Question: i use Nuxt.js + Firebase Firestore and i try to get data from collection name is TestCollection but show
> Error getting document: FirebaseError: Missing or insufficient permissions.

my localhost display this.
'''
Error getting document: FirebaseError: Missing or insufficient permissions.
at new n (prebuilt-306f43d8-45d6f0b9.js?a6a6:188)
at eval (prebuilt-306f43d8-45d6f0b9.js?a6a6:10426)
at eval (prebuilt-306f43d8-45d6f0b9.js?a6a6:10427)
at n.onMessage (prebuilt-306f43d8-45d6f0b9.js?a6a6:10449)
at eval (prebuilt-306f43d8-45d6f0b9.js?a6a6:10366)
at eval (prebuilt-306f43d8-45d6f0b9.js?a6a6:10397)
at eval (prebuilt-306f43d8-45d6f0b9.js?a6a6:15160)
at eval (prebuilt-306f43d8-45d6f0b9.js?a6a6:15218)
'''
here is method who call collection.
'''
async testPost(){
try{
await this.$fire.firestore.collection('TestCollection').get()
.then((docs) => {
console.log('docs:', docs)
if (docs) {
docs.forEach((doc) => {
console.log(doc.data())
})
} else {
console.log('No such document!')
}
}).catch((error) => {
console.log('Error getting document:', error)
})
}catch (err){
console.log(err)
}
},
'''
in nuxt.config.js
'''
modules: [
// https://go.nuxtjs.dev/axios
'@nuxtjs/axios',
['@nuxtjs/firebase', {
config: {
apiKey: process.env.FIREBASE_API_KEY,
authDomain: process.env.FIREBASE_AUTH_DOMAIN,
projectId: process.env.FIREBASE_PROJECT_ID,
storageBucket: process.env.FIREBASE_STORAGE_BUCKET,
messagingSenderId: process.env.FIREBASE_MESSAGING_SENDER_ID,
appId: process.env.FIREBASE_APP_ID,
measurementId: process.env.FIREBASE_MEASUREMENT_ID,
},
services: {
firestore: true,
storage: true,
database: true,
},
}],
],
'''
in database.rules.json
'''
{
"rules": {
"users": {
"$uid": {
".read": "$uid === auth.uid",
".write": "false"
}
},
"cases": {
".read": true
}
}
}
'''
in filetore.rules
'''
rules_version = '2';
service cloud.firestore {
match /databases/{database}/documents {
match /{document=**} {
allow read, write: if false;
}
}
}
'''
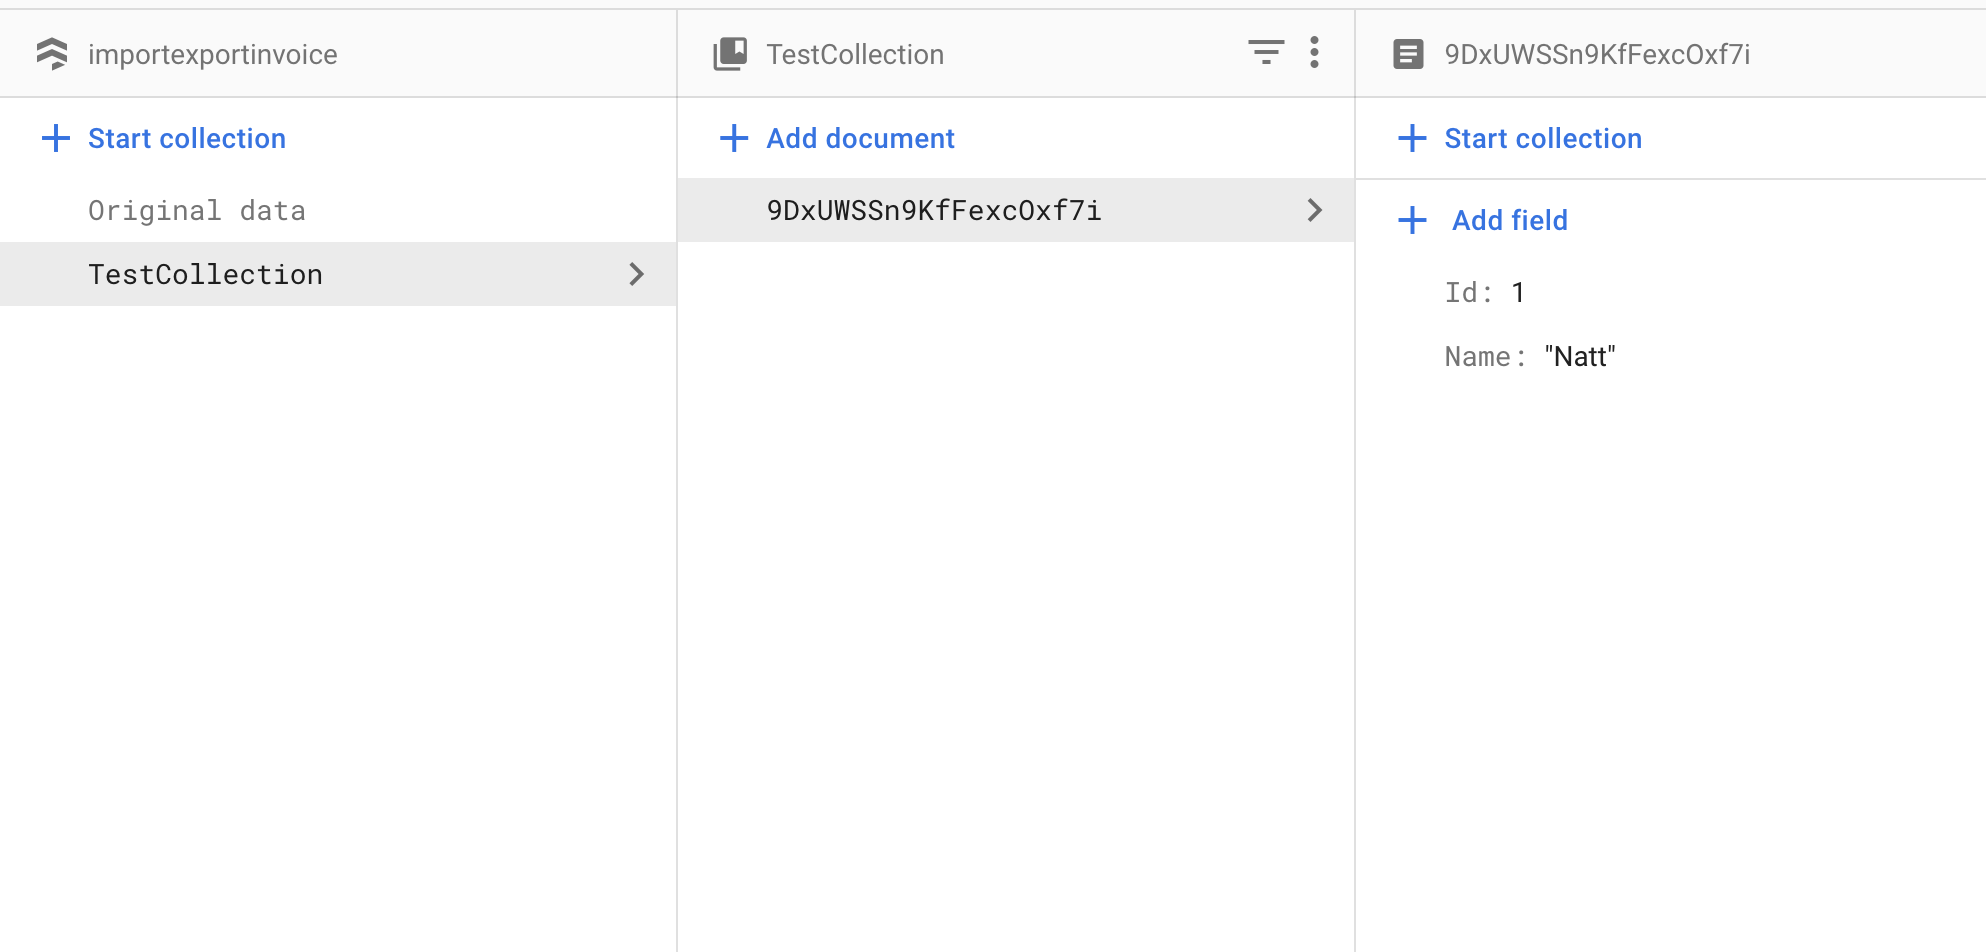
Answer: Your security rules allow nobody to read any data from Firestore:
'''
match /{document=**} {
allow read, write: if false;
}
'''
So the fact that your code that tries to read data from the database gets rejected by these rules is working as intended.
These are the default rules, so I highly recommend reading the documentation on securing your database both for <URL>.
---
You'll want to start with the minimal change to your rules that allows your code to work, known as the <URL>. Given the code you shared, that'd be:
'''
rules_version = '2';
service cloud.firestore {
match /databases/{database}/documents {
match /{document=**} {
allow read, write: if false;
}
match /TestCollection/{doc} {
allow read: if true;
}
}
}
'''
So now we allow anyone in the world to read the entire 'TestCollection', as that's what your code seems to do, but we still disallow all other operations.